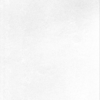
Label: dusty